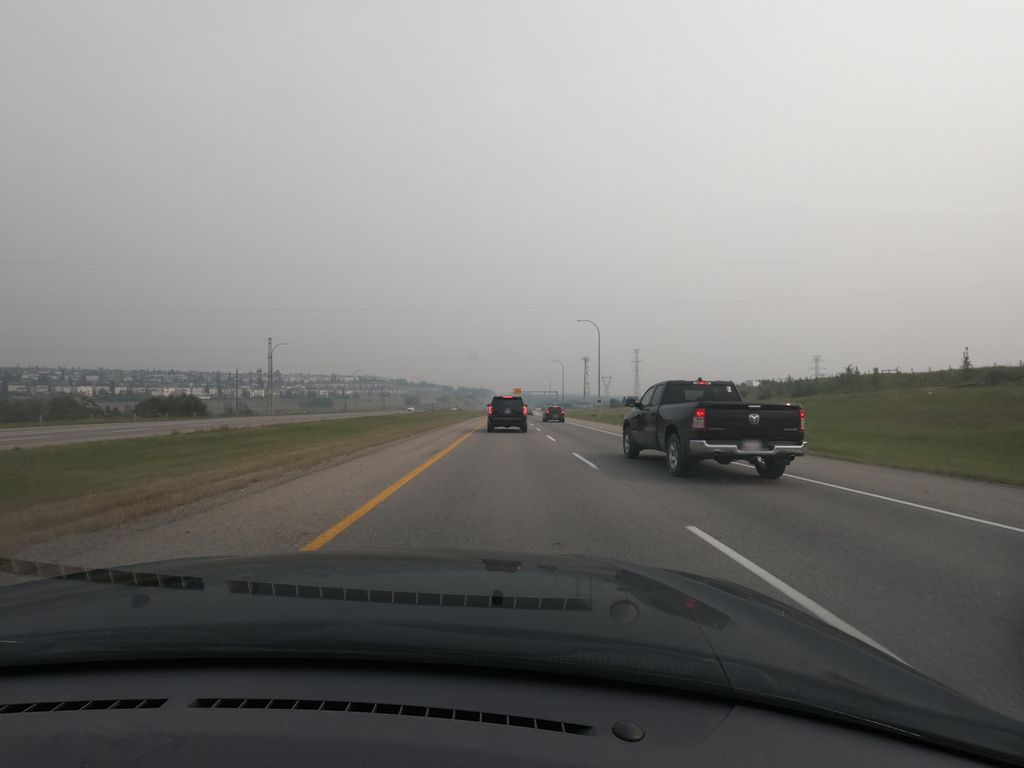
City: calgary